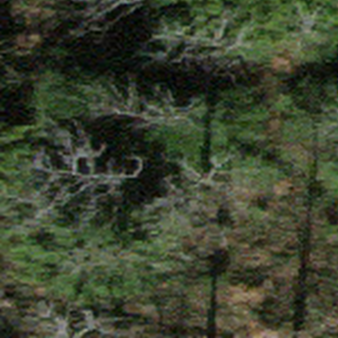
Label: other